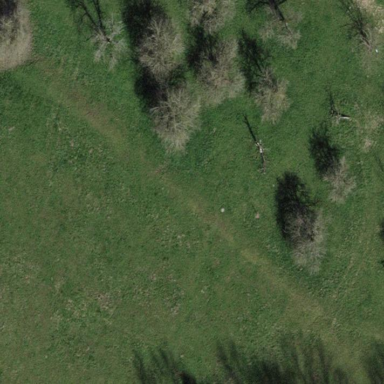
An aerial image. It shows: Orchard.